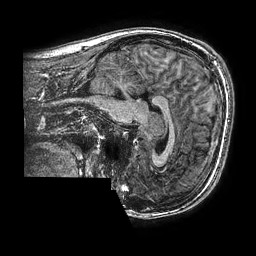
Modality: T1w
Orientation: sagittal
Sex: male
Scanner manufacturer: ge
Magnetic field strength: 3 T
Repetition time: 0.00766 s
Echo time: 0.003476 s